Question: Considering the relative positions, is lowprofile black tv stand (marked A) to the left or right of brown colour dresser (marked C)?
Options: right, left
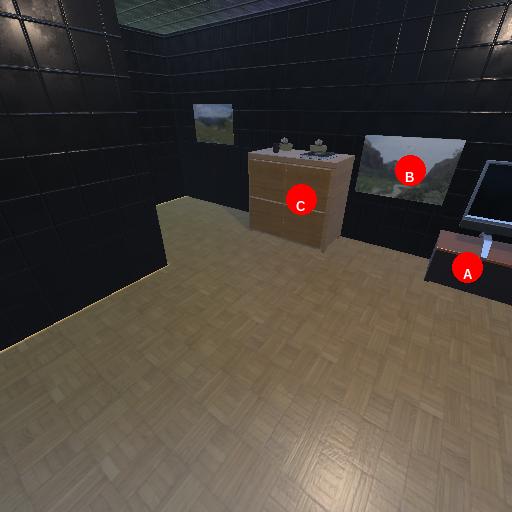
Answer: right